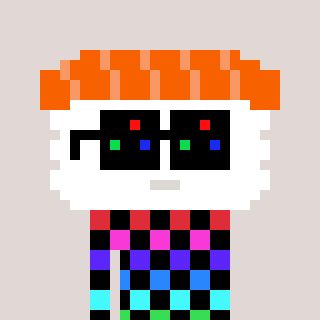
a pixel art character with square black sunglasses, a nigiri-shaped head and a peachy-colored body on a warm background